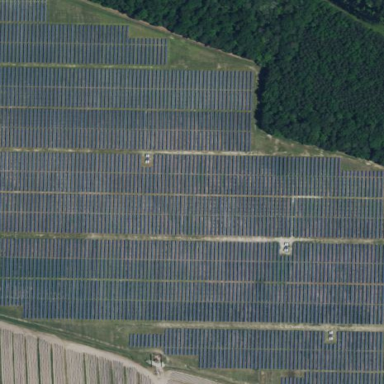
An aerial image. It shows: Solar power plant using photovoltaic technology.